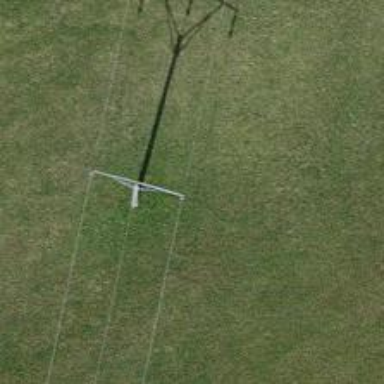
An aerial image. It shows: Concrete power pole.